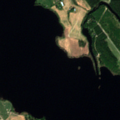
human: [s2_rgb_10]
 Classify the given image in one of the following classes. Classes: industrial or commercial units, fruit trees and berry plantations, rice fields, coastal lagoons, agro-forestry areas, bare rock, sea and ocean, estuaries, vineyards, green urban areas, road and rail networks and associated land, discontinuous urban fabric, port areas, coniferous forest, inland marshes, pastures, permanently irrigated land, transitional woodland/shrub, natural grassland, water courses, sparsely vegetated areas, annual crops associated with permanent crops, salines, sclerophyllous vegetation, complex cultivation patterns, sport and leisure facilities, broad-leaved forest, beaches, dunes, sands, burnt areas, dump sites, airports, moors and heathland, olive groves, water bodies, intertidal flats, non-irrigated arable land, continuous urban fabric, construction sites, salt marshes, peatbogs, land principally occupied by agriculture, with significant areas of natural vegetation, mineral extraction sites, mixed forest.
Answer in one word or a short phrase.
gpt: non-irrigated arable land, land principally occupied by agriculture, with significant areas of natural vegetation, coniferous forest, transitional woodland/shrub, water bodies